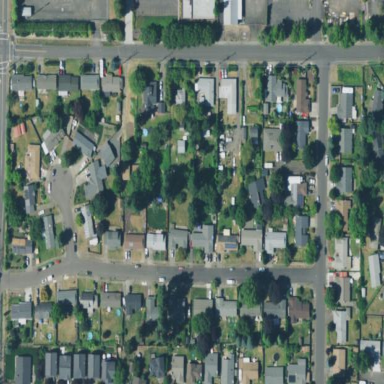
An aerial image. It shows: Residential area composed of single-family homes.